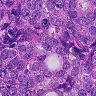
Metastatic tissue present: yes